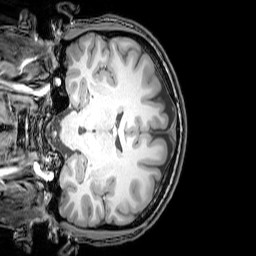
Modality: T1w
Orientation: coronal
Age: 24
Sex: male
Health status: healthy
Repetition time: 0.081 s
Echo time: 0.037 s